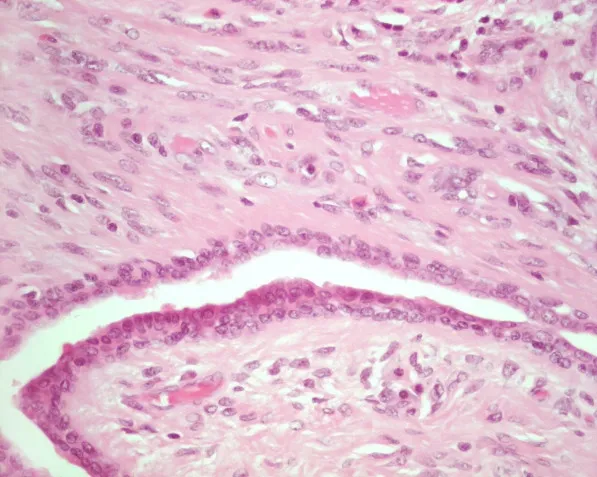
High power photomicrograph of the phyllodes tumor: The stroma lacked cellular atypia and mitoses, consistent with a benign phyllodes tumor (H&E, original magnification 400x).
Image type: pathology (h&e)